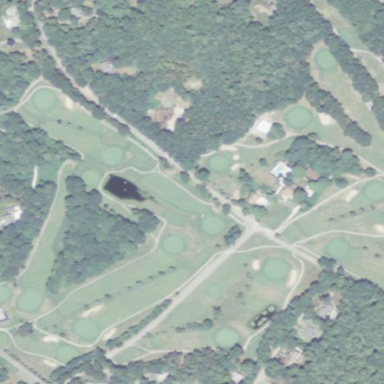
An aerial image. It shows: Golf course surrounded by greenery.